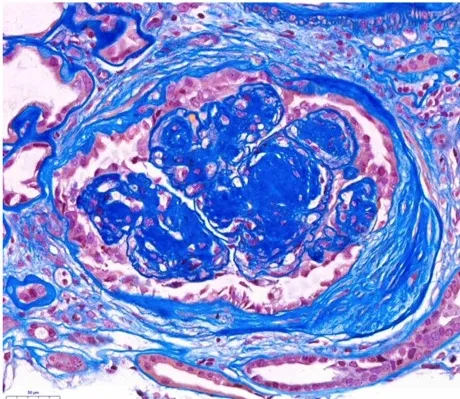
(B) Kidney biopsy displayed 17 glomeruli, seven glomerular scars, and two arteries. The glomeruli had a clear and nodular mesangial matrix expansion, a focal and low-grade mesangial hypercellularity, and segmental hyaline lesions. Arteries demonstrated a discrete intimal expansion, whereas arterioles showed a major transmural hyalinosis with significant luminal narrowing. A diffuse and variable, often prominent, interstitial fibrosis with tubular atrophy, accompanied by a low-grade lymphomononuclear interstitial infiltrate and a slight tubular cell dystrophy with regenerative changes, was noticeable. The immunohistochemistry only showed IgM and C1q deposits in sclerosed glomerular portions. These findings were consistent with advanced diabetic nephropathy with nodular glomerulosclerosis, significant arteriolosclerosis, and major interstitial fibrosis with tubular atrophy. The electron microscopic examination of a partially sclerotic glomerulus confirmed glomerular changes compatible with diabetic damage, exhibiting pauci-cellular mesangial expansion, broadened capillary basal membranes due to an enlarged lamina densa, and some double contours. Podocyte structures showed flattened pedicels in the rare non-sclerotic segments. Additionally, some subendothelial electron-dense and often electron-lucent areas consistent with partially dissolving immune deposits suggested a concomitant and resolving immune complex glomerulonephritis.
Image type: pathology (immunostaining)